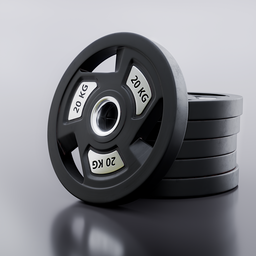
Label: tools